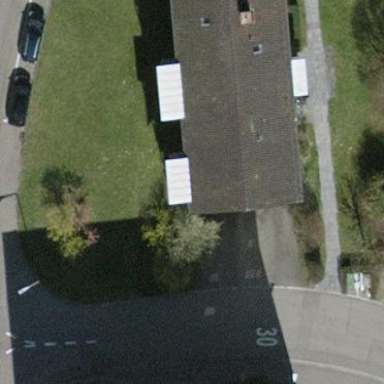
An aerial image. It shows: Building with tiled roof.